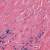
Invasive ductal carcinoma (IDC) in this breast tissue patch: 0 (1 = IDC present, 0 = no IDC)